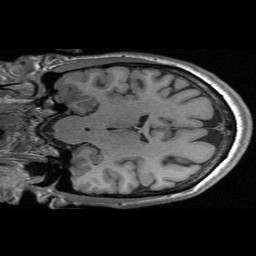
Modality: T1w
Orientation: coronal
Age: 49
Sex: female